Question: Consider the output of a segmentation algorithm is a matrix with the same size as the input image. For each segment that is detected a specific part of the matrix is indexed with a specific number/index, look bellow.
I want to retrieve the neighbors of a specific segment. <URL> with an time efficient way like in the link above?
Best regards,
Thoth

Any questions are highly appreciated.
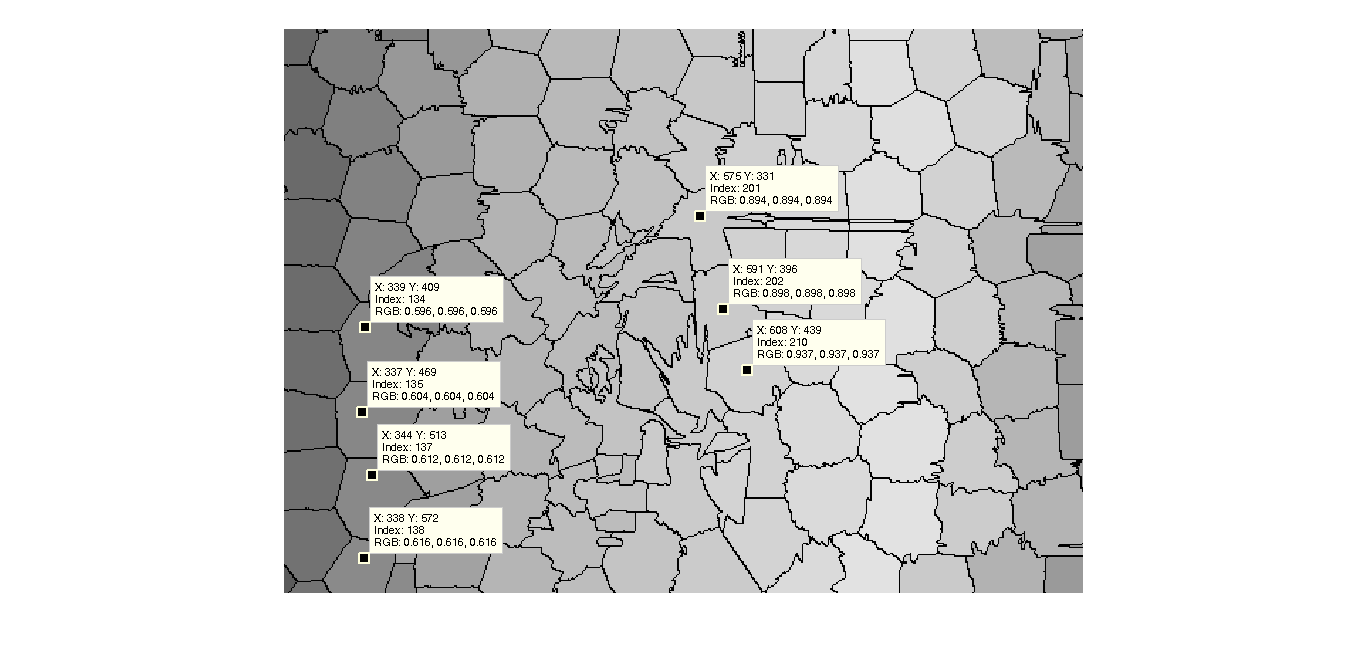
Answer: If you want to find the indices of the neighbors of a specific area, you can do the following:
'''
%# input: lblImg - image where pix(x,y) is the index of the segment
targetSegment = 4;
%# grow the segment by 2 pixels, since I assume the boundary in between is 1 pixel wide
msk = imdilate(lblImg == targetSegment,strel('disk',2));
msk(lblImg == targetSegment | lblImg == 0) = false; %# remove original cell, and boundary
%# retrieve the list of neighbors
listOfNeighbors = unique(lblImg(msk));
'''
You can, of course, do this for all the segments in parallel, and create an adjacency matrix. Dilation is a local maximum operation, so it will make labels of different indices overlap.
'''
dilImg = imdilate(lblImg, strel('disk',2));
msk = dilImg ~= lblImg & lblImg > 0; %# assume indices are all positive
%# msk contains the indices of pixels where dilation
%# has created an overlap between segments.
rowColIdx = unique( [dilImg(msk), lblImg(msk)], 'rows');
%# create adjacency matrix. Due to the nature of imdilate, this will fill in
%# only the values below the diagonal.
%# adjacencyMatrix = adjacencyMatrix + adjacencyMatrix.' would fix that.
nLabels = max(lblImg(:));
adjacencyMatrix = sparse(rowColIdx(:,1),rowColIdx(:,2),ones(size(rowColIdx,1),1),...
nLabels, nLabels);
'''